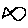
Label: fish